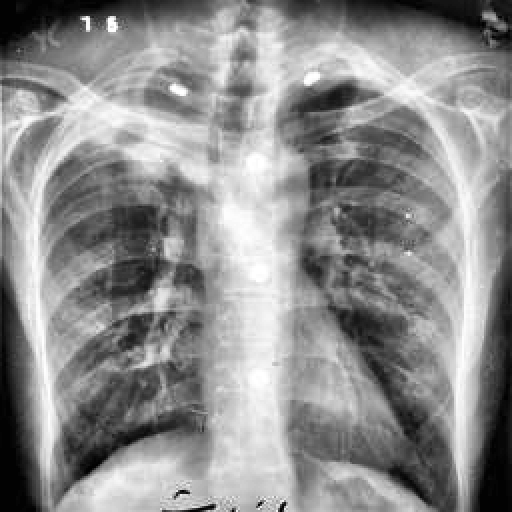
Finding: TUBERCULOSIS